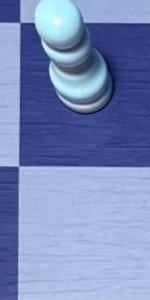
Label: Empty